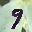
Label: 9